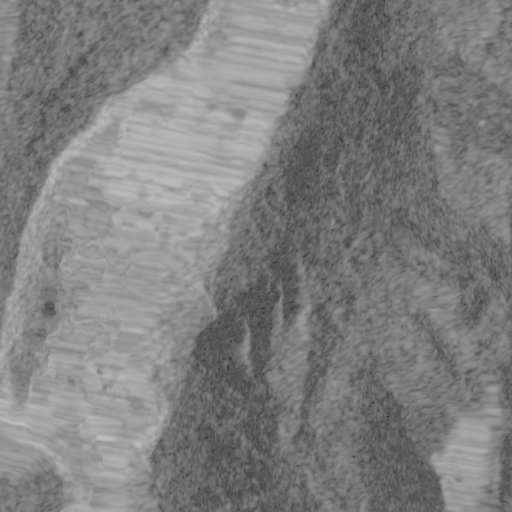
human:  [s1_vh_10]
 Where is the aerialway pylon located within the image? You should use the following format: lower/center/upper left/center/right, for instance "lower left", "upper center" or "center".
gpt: The aerialway pylon is located in the lower left of the image.
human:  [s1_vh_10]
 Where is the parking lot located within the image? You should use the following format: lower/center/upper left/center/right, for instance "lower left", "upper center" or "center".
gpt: The parking lot is located in the lower left of the image.
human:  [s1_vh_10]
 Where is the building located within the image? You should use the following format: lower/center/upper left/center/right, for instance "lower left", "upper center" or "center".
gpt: There is no building in the image.

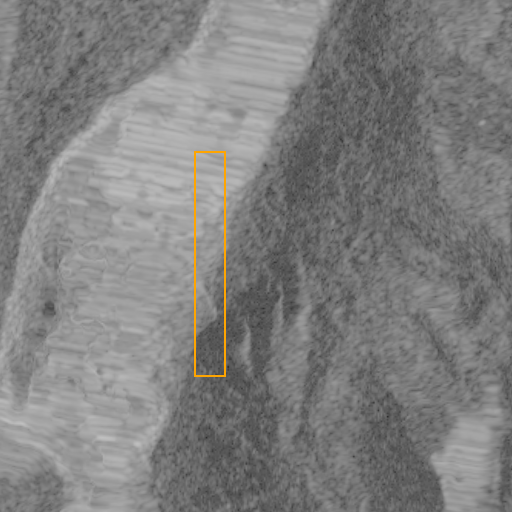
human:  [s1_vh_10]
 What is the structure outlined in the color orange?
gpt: There is no orange outline.
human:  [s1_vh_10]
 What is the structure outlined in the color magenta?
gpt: There is no structure outlined in magenta.